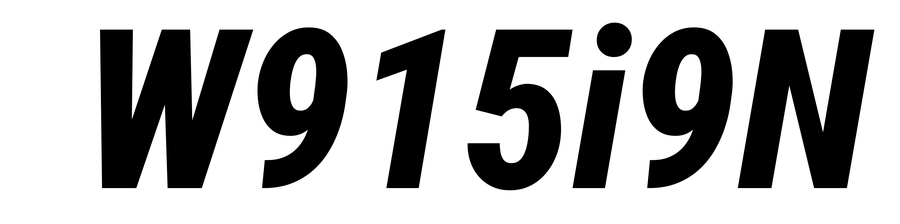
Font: Roboto-Italic_Condensed_ExtraBold_Italic